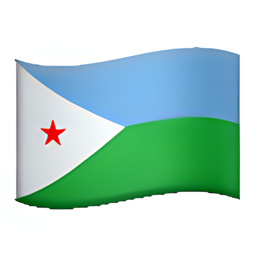
Name: flag for djibouti
Emoji: 🇩🇯
Group: Flags
Sub-group: country-flag